Question: I'm trying to help a colleague with some work in Excel, he has a data-set of 40 Organisations of which each organisation has multiple Key Personal (KP). For each of these KP there has been an assessment against 3 key areas of criteria (where they are given a Y or N), these criterion being:
- - -
An example of the data is shown in the screenshot is linked

What I am trying to achieve is set up a 'filter form' that will allow an individual to put in their requirements (e.g. Aged Care Experience, in All of the West Region) and be provided with an output of the organisations that fit this criteria.
I have attempted to achieve this via utilizing a Pivot table, but have had no luck due to the different criteria and the fact that each organisation has multiple KP.
Any assistance would be much appreciated as to whether this can actually be achieved in Excel and how it could be done. If it can't I was thinking whether an Access Database could be used.
:
Please see attached the example data extract as requested by donPablo
<URL>
From discussions with my Colleague the best outcome for him would be to get the Supplier, The KP and the other Criteria (think of it as filtering to hide all the Organisations and KPs expect the ones that meet the criteria).
if this is not achievable I can imagine that having the name of the organisation and KP as the output (that meet the criteria) would be suffice.
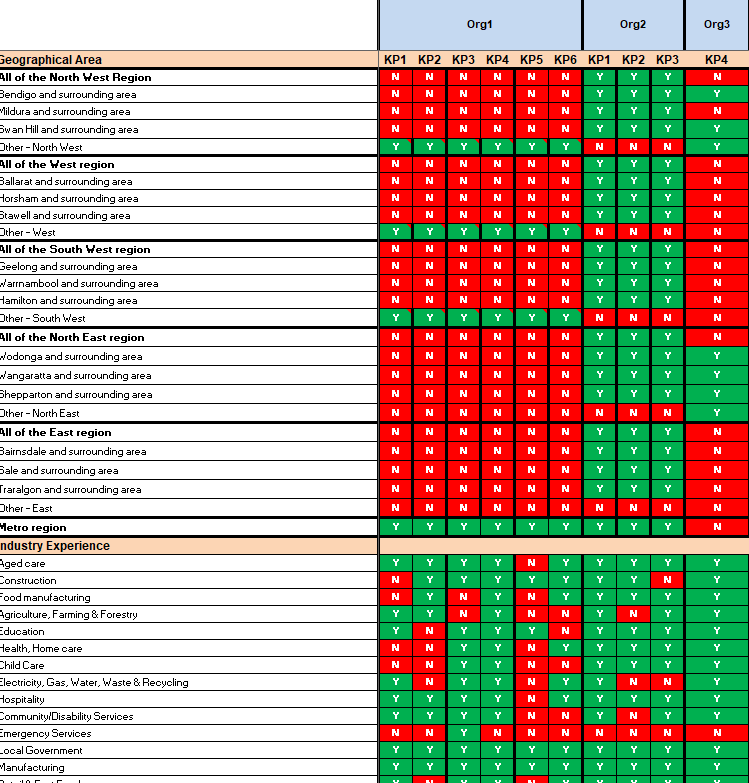
Answer: '''
Think about maintenance of the ExampleData...
Adding a new Industry. Adding a new Expertise.
Splitting Industry into 3 Industry-s
Adding new Org with 2 KP
Deleting old KP3 from an org
For now with the initial concept, changes are small.
But soon in growth period there will be many changes.
How do you distribute these changes to all the users?
Thus, some sort of Split solution is needed.
A back-end DB (XLS or MSACCESS or SQLSERVER) ,
and a front-end form for--
Selection(s)
Results
Back-end as XLS could still be as ExampleData...
To be kept in central office.
And a front-end that links or references that db
but does not contain all the detail rows.
I think that the main matrix needs another column
called AreaType, value G or I or E
and that the area heading row needs to say
'ANY Geo" and have all "Y"-s in each column, etc for I and E.
In searching the matrix for Aged Care we should only look at Industry.
The ANY row would be chosen when the user does not choose an area.
I think that "Org" is a separate table
And that "KP" is another separate table.
This allows full details to be stored elsewhere
than the main matrix of areas.
Column heading of matrix would be "Org#~KP#", which would be
parsed on the tilde and separately looked up.
(it is improbable that any org or kp will have a tilde).
Yes, it is possible to search the matrix and retrieve qualified rows.
For ncol = minCol to maxCol
CountYInG = 0: CountYInI = 0: CountYInE = 0:
For each AreaType G, I, E
' then look at what was selected (gggg/iiii/eeee)
For each AreaName in (gggg/iiii/eeee)
If matrix = "Y" then add 1 to Count
next
next
if CountYInG > 0 and CountYInI > 0 and CountYInE > 0 then
This Org/KP qualifies
endif
next
'''
> > added Pi Day, 20:00
First inclination is NOT to have 3 criteria tables (G/I/E), but rather ONE table.
Lets make several alternative DB designs. Then look at usage, and rank them.
Finally choose one and do it. Good luck, and Bye.
'''
Matrix alternative
MatrixTable--AreaType & AreaName (PK), and one attribute Column for each Org/KP with value 'Y' or blank.
1st row has PK=C-ColHeadings, and each Column has Org#/KP# for that column.
OrgTable--Org# (PK), and OrgName, OrgStreet1, OrgStreet2, OrgCity/State/Zip, OrgPhone, ...
KPTable --KP# (PK), and KPName, KPOrg#, KPPhone
Normalized alternative (Admin would need to do pivot to see matrix view)
DetailTable--Org#(FK)-KP#(FK)-AreaType-AreaName(FK) DetailValue = 'Y' or ('Y' by implication of row existance)
OrgTable--Org# (PK), and OrgName, OrgStreet1, OrgStreet2, OrgCity/State/Zip, OrgPhone, ...
KPTable --KP# (PK), and KPName, KPOrg#, KPPhone
AreaTable--AreaType-AreaName(PK) (so that everyone spells it the same)
Your favorite design... list the tables, and their fields
'''